Aerial crown-view tile of a tropical tree (Barro Colorado Island, Panama), acquired 20241014:
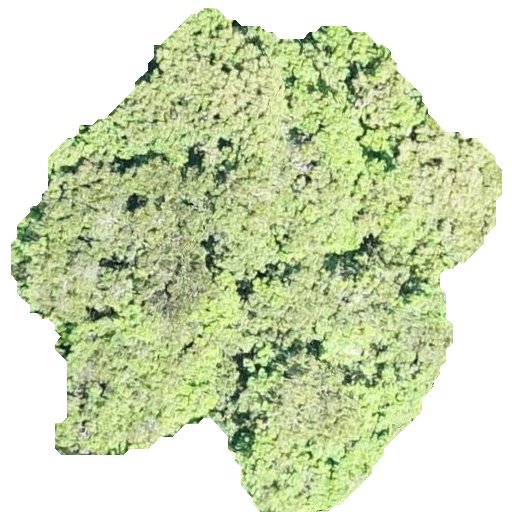
Species: Prioria copaifera
GBIF accepted scientific name: Prioria copaifera
Crown area: 258.497 m²